Interaction volume radius: 5 \u00c5
Interaction volume height: 25 \u00c5
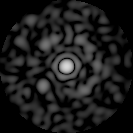
Disorder parameter: 0.8175